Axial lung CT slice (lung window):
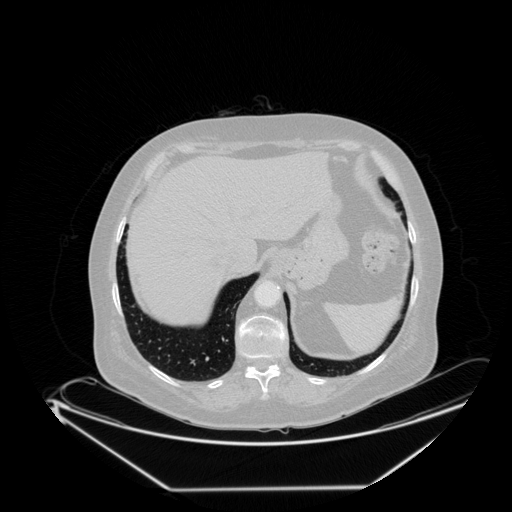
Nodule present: no